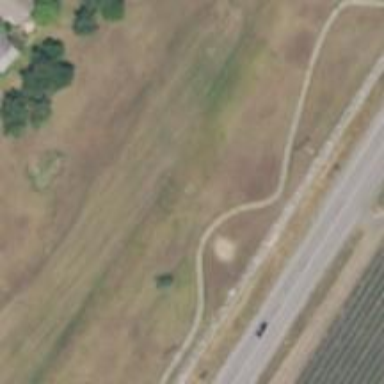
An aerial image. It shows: Path for both road and golf.